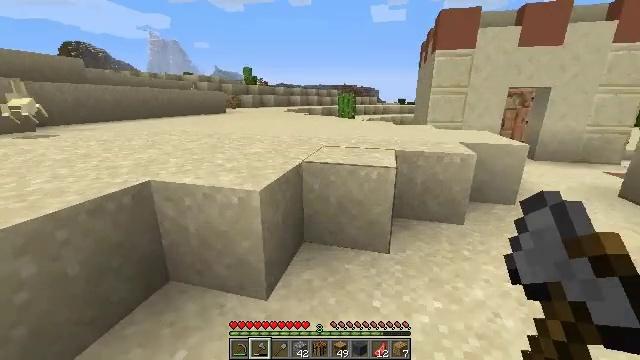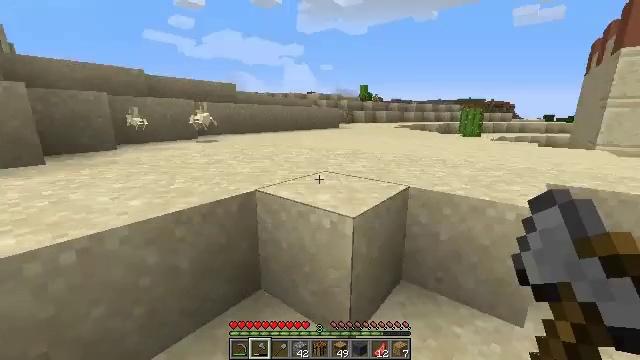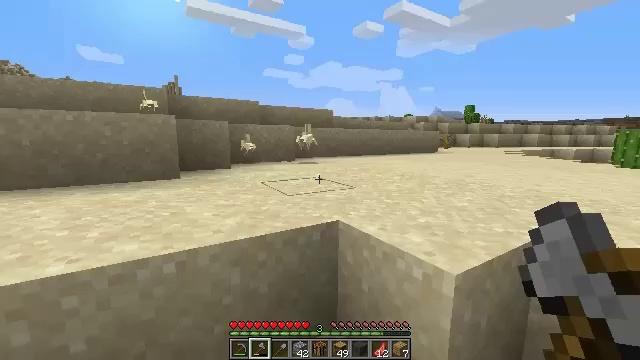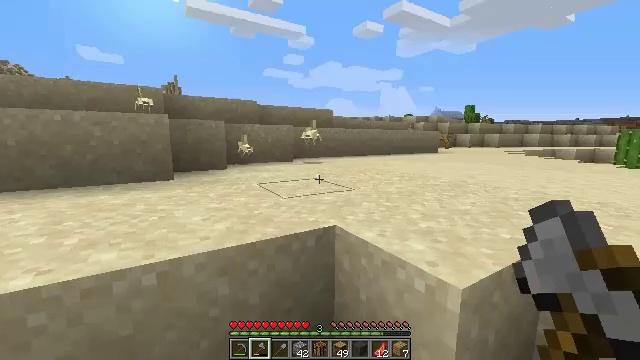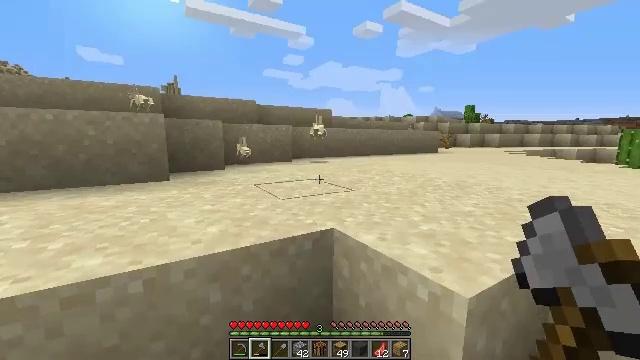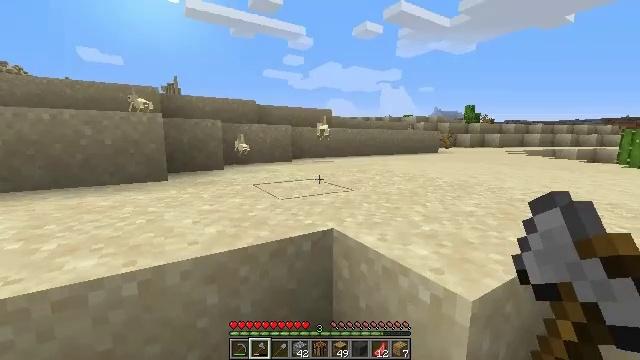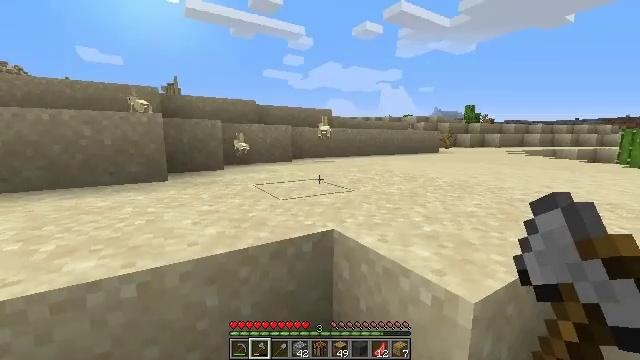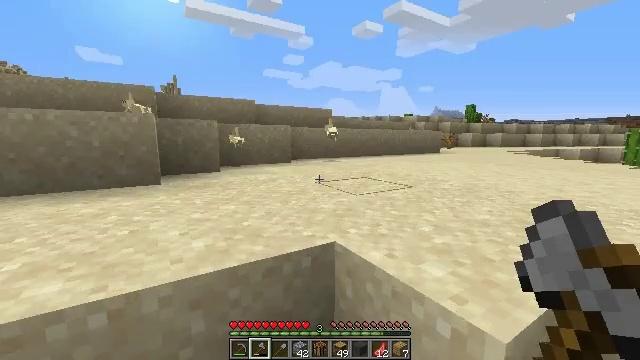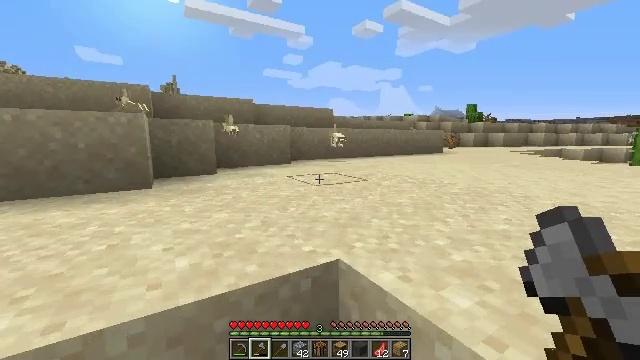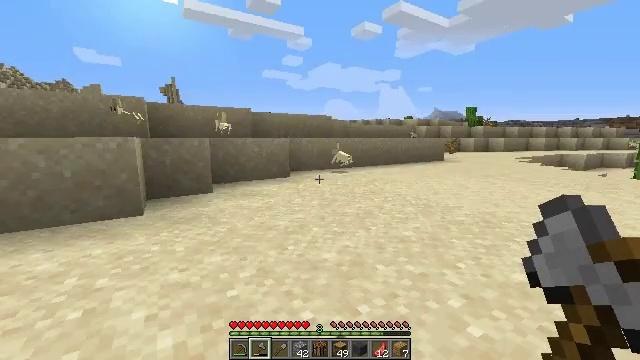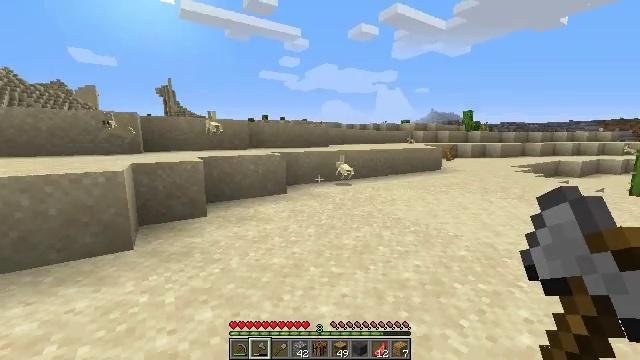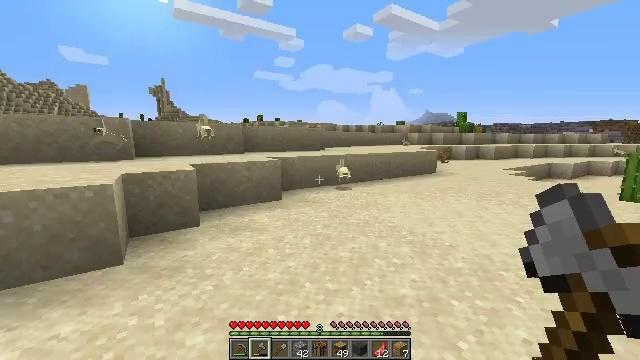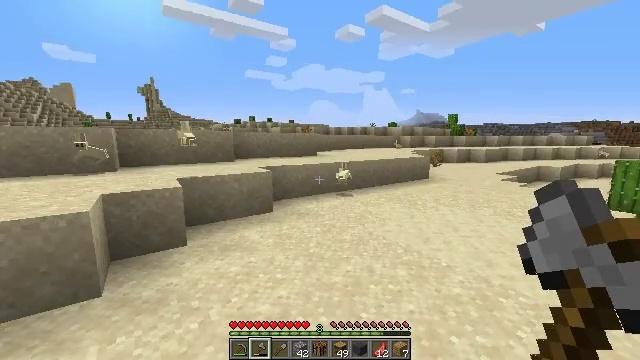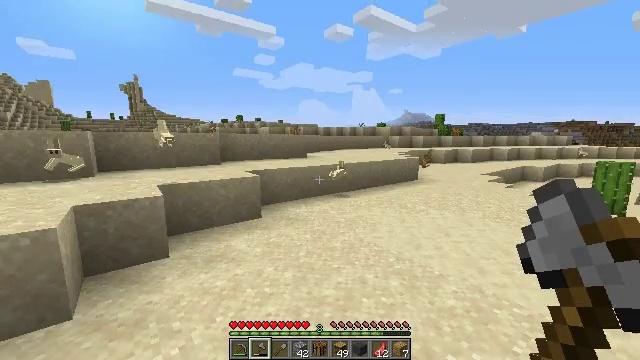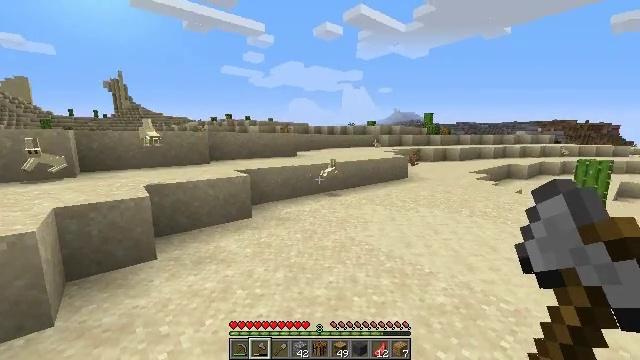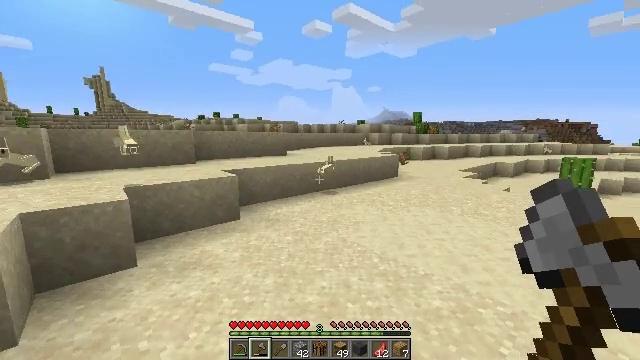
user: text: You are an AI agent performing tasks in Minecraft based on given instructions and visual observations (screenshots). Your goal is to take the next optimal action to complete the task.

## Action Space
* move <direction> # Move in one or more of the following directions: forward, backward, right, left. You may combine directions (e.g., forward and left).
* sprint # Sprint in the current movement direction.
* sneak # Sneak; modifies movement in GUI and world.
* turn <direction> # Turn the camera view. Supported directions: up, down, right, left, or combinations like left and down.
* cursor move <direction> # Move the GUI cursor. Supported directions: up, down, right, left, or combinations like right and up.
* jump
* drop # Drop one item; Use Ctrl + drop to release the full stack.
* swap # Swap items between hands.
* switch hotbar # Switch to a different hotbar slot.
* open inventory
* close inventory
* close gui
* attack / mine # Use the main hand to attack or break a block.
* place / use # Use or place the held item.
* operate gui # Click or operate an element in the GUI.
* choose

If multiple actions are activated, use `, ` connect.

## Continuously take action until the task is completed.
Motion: motion action
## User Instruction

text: Kill mobs.
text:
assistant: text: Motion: move forward, turn left and up
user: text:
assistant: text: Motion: move forward, turn left and up
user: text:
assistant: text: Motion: no_op
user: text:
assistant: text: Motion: no_op
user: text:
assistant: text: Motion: no_op
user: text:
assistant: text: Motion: move forward
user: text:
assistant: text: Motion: move forward
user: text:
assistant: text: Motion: move forward
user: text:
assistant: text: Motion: move forward, jump
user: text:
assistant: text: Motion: move forward, jump
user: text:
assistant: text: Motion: move forward, turn right, jump
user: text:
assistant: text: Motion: move forward, turn right, jump
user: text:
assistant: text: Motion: move forward, turn right, jump
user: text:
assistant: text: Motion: move forward, turn right
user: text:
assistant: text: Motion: move forward, turn right
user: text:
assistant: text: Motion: move forward, turn right
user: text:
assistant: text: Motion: move forward, turn right and down
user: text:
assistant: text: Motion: move forward, turn right and down
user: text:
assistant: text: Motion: move forward, turn right
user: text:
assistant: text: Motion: move forward, turn right
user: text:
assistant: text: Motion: move forward, turn right
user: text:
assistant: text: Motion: move forward
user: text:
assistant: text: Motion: move forward
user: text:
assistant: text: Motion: move forward
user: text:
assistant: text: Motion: move forward
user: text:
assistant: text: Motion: move forward
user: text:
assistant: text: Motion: move forward
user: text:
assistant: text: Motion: move forward
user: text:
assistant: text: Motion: move forward
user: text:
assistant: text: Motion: move forward